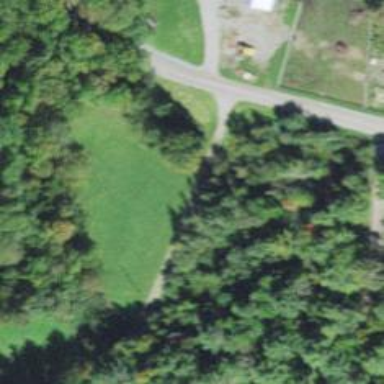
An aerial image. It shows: Driveway leading to service road.